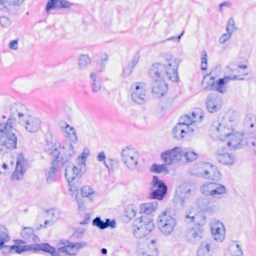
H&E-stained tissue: Breast